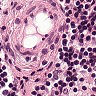
Metastatic tissue present: no